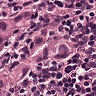
Metastatic tissue present: yes